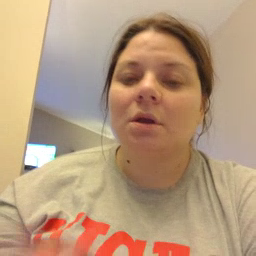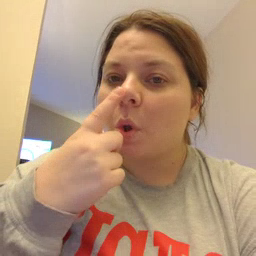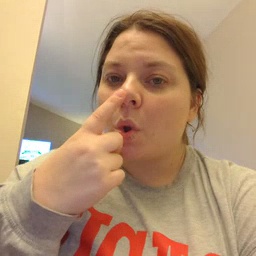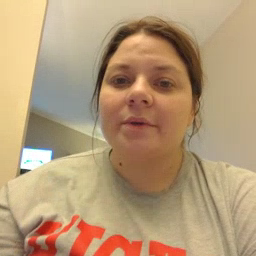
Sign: nose